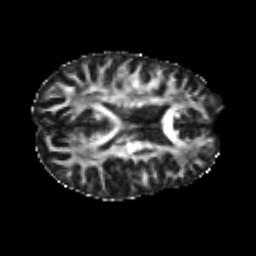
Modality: FA
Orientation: axial
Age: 24
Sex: male
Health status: healthy
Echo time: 0.074 s